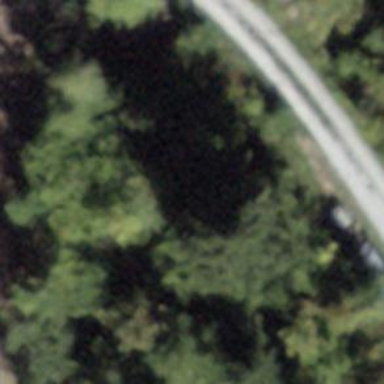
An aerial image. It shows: Culvert tunnel.